Interaction volume radius: 5 \u00c5
Interaction volume height: 35 \u00c5
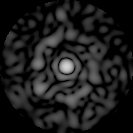
Disorder parameter: 0.8341